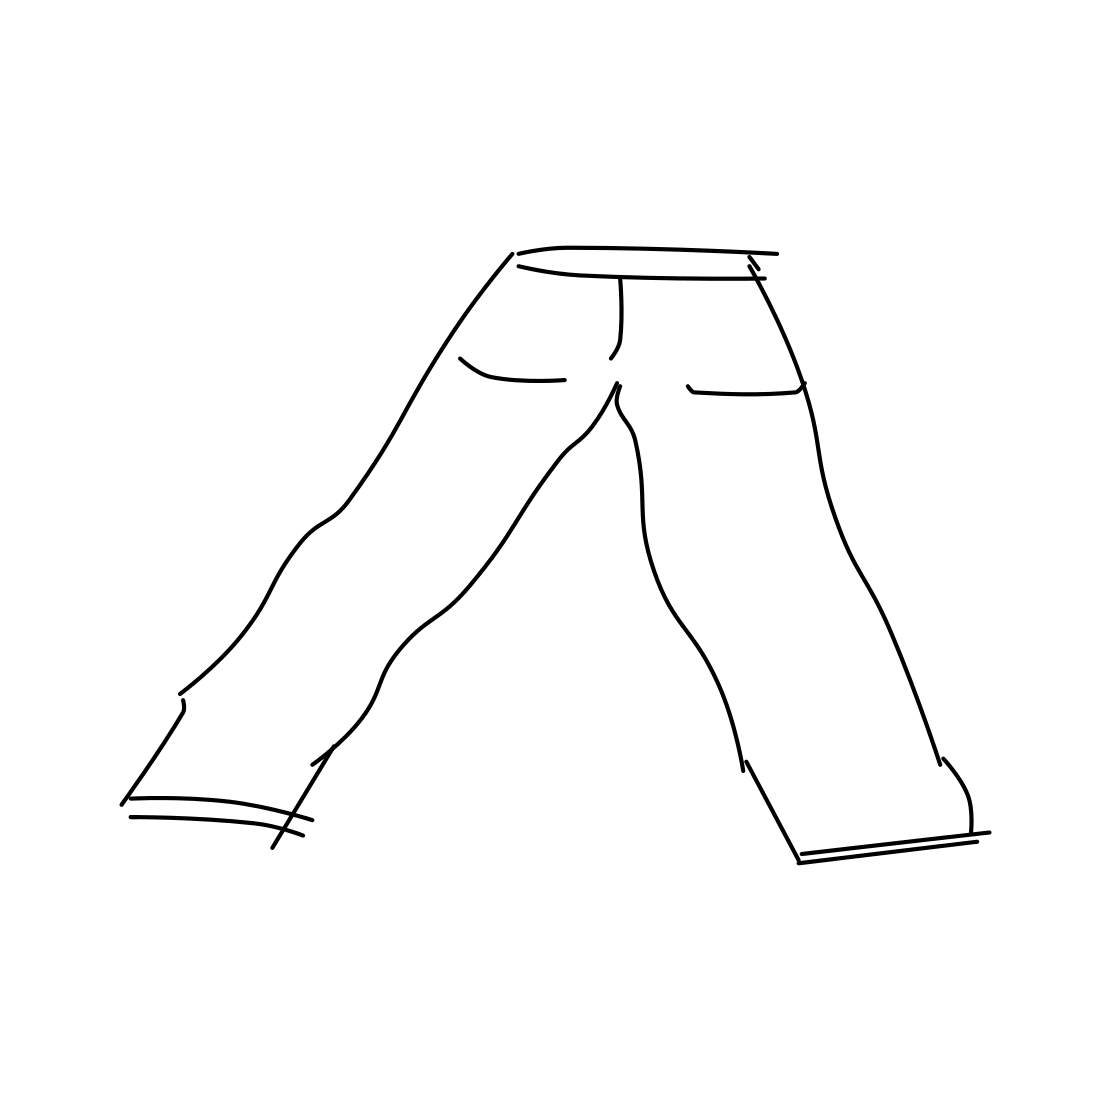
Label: trousers